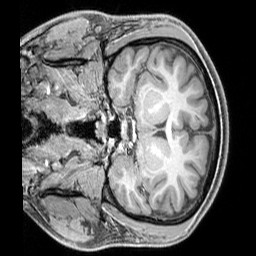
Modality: T1w
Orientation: coronal
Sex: male
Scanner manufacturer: siemens
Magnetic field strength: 3 T
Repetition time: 2.3 s
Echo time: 0.00226 s